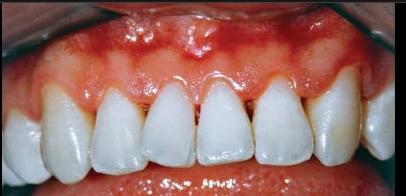
Condition: Gingivitis